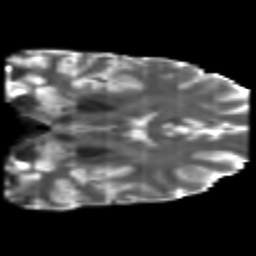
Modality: T2w
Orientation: coronal
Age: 24
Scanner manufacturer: philips
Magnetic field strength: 3 T
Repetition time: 8.6 s
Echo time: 0.127 s